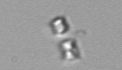
Label: Chaetoceros